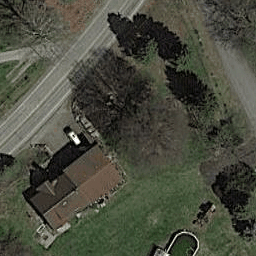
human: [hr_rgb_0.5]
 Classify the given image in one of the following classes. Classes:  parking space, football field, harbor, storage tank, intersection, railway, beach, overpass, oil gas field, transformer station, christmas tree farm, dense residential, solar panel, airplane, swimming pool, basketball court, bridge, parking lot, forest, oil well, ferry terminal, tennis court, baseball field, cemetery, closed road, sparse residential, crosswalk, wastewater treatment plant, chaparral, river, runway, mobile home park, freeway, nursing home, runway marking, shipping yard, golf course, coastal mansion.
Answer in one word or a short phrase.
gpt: sparse residential